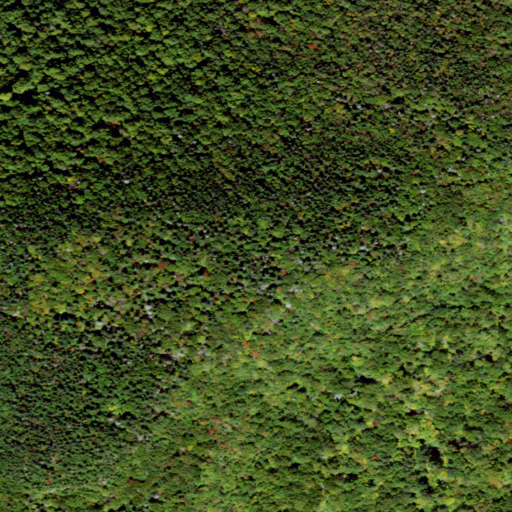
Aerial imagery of mountain in New York named Lone Mountain containing mixed forest, evergreen forest, and deciduous forest